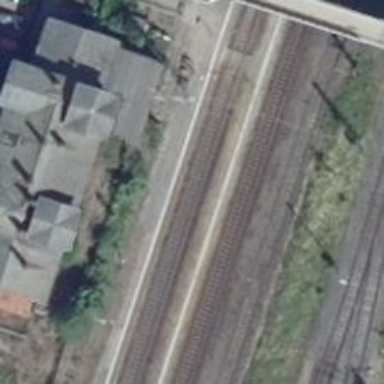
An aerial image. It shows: Public transport stop position along the railway.